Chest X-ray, PA view. Patient: 48 years old, sex F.
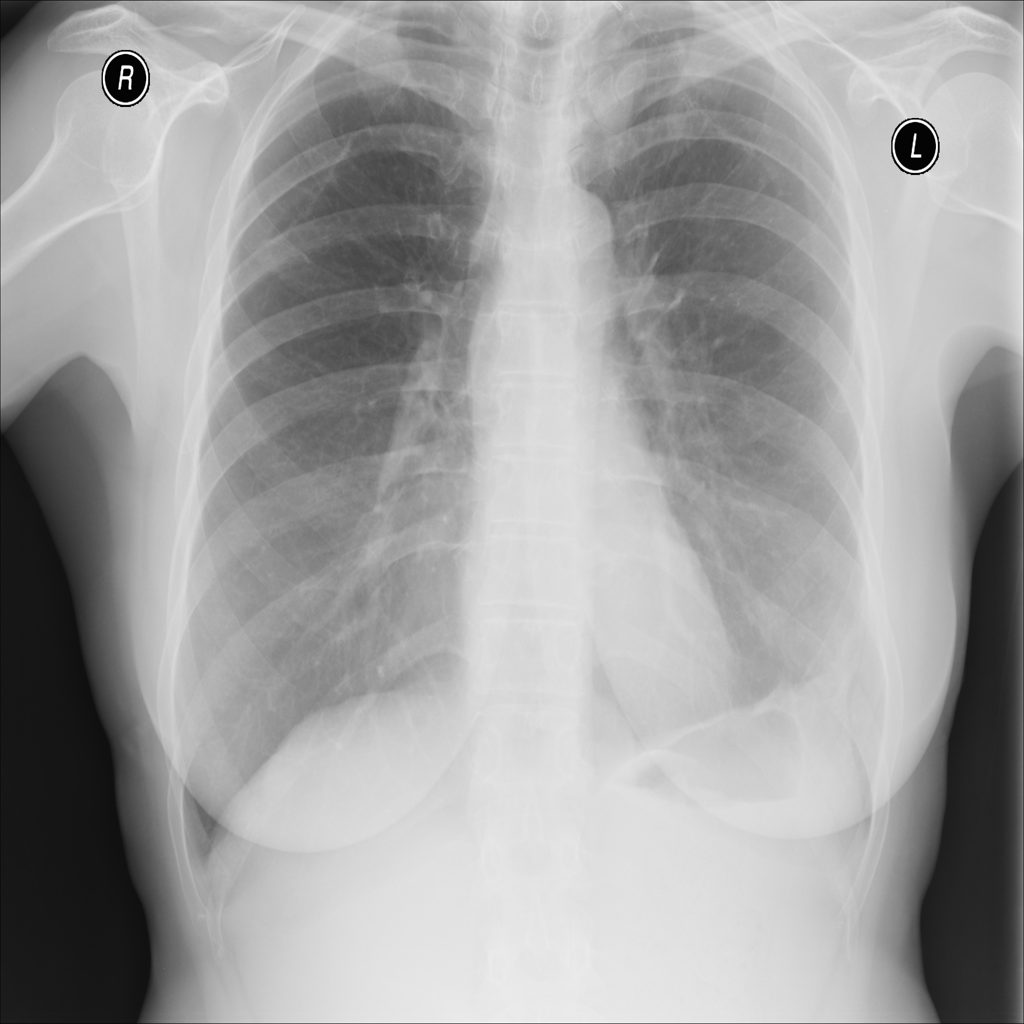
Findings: No Finding